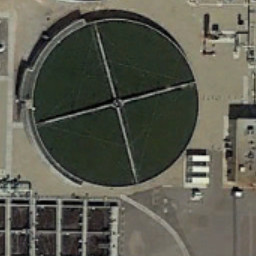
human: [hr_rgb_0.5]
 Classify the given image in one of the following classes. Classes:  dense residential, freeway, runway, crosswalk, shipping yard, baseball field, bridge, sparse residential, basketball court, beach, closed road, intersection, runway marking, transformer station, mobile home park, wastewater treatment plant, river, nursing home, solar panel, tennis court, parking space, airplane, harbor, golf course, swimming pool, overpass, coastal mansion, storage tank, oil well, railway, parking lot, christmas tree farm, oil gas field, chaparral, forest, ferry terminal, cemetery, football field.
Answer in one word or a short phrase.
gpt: wastewater treatment plant